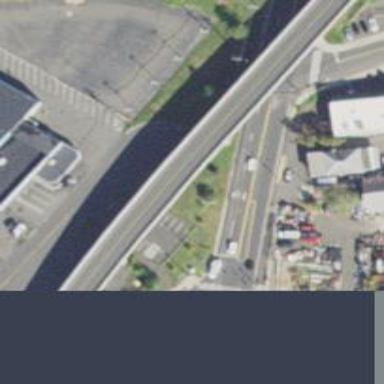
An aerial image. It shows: Asphalt surface bridge for buses.